Question: There is a table alignment problem on the grid in Google chrome(see the image). Its working fine in firefox.
ie, The last column price values overflowing from the grid. It may due to the grid body width issue(which is lesser than that of grid header).

I have used the below code.
'''
var myData = [
['3m Co', 71.72, 0.02, 0.03, '9/1 12:00am'],
['Alcoa Inc', 29.01, 0.42, 1.47, '9/1 12:00am'],
['Altria Group Inc', 83.81, 0.28, 0.34, '9/1 12:00am'],
['American Express Company', 52.55, 0.01, 0.02, '9/1 12:00am'],
['American International Group, Inc.', 64.13, 0.31, 0.49, '9/1 12:00am']
];
// create the data store
var store = new Ext.data.ArrayStore({
fields: [
{name: 'company'},
{name: 'price', type: 'float'},
{name: 'change', type: 'float'},
{name: 'pctChange', type: 'float'},
{name: 'lastChange', type: 'date', dateFormat: 'n/j h:ia'}
]
});
// manually load local data
store.loadData(myData);
// create the Grid
var grid = new Ext.grid.GridPanel({
store: store,
columns: [
{
id :'company',
header : 'Company',
width : 160,
sortable : true,
dataIndex: 'company'
},
{
header : 'Change',
width : 75,
sortable : true,
renderer : change,
dataIndex: 'change'
},
{
header : '% Change',
width : 75,
sortable : true,
renderer : pctChange,
dataIndex: 'pctChange'
},
{
header : 'Last Updated',
width : 85,
sortable : true,
renderer : Ext.util.Format.dateRenderer('m/d/Y'),
dataIndex: 'lastChange'
},
{
header : 'Price',
width : 75,
sortable : true,
renderer : 'usMoney',
align : 'right',
dataIndex: 'price'
}
],
stripeRows: true,
autoExpandColumn: 'company',
title: 'Array Grid'
});
'''
Any help is must appreciated...Thankz
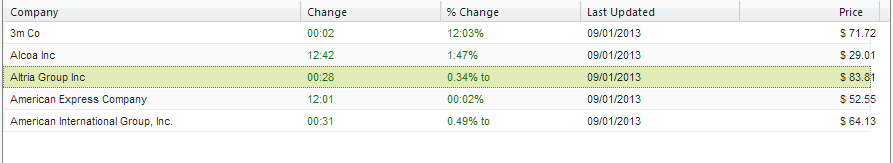
Answer: It's a CSS issue in Chrome. You can get rid of this by adding the code below in a CSS file.
'''
@media screen and (-webkit-min-device-pixel-ratio: 0) {
.x-grid3-cell, /* Normal grid cell */
.x-grid3-gcell { /* Grouped grid cell (esp. in head)*/
box-sizing: border-box;
}
}
'''